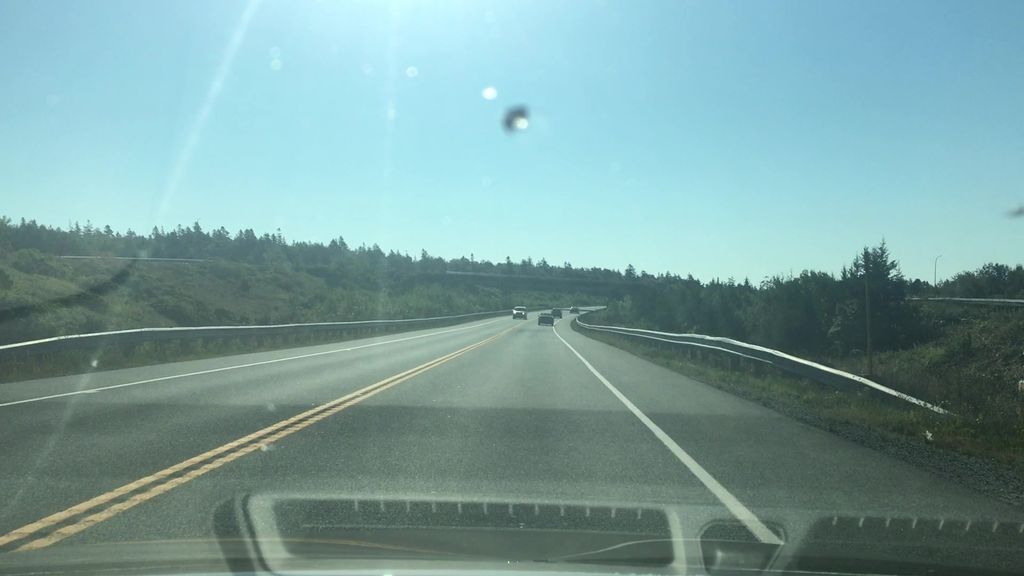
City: halifax